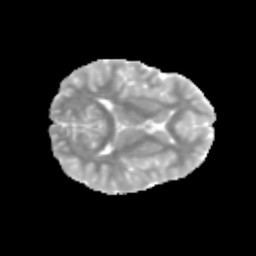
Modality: MD
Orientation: axial
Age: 13
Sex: female
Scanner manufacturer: siemens
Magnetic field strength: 3 T
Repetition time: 3.8 s
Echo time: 0.07 s